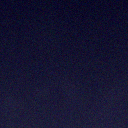
Screen state: off